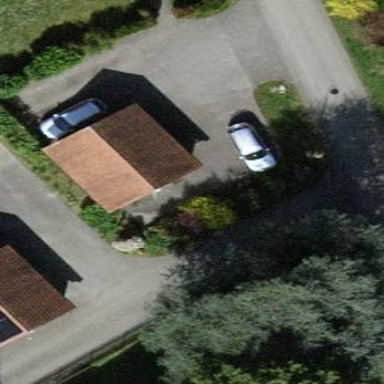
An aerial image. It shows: Simple and straightforward house.